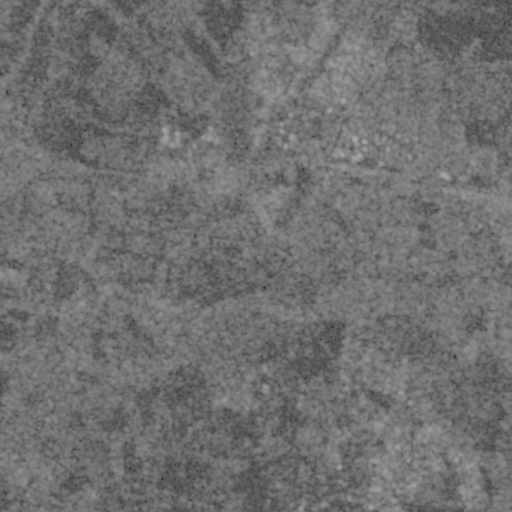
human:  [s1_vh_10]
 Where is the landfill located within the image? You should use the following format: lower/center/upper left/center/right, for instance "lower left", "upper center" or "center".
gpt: The landfill is located in the center right of the image.
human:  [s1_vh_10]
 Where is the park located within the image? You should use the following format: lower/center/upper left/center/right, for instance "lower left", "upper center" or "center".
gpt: The park is located in the upper center of the image.
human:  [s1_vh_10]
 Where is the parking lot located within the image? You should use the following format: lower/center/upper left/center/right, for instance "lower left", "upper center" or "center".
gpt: The parking lot is located in the upper center of the image.
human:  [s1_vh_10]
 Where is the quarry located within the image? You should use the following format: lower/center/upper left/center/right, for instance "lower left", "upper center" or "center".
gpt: The quarry is located in the lower center of the image.
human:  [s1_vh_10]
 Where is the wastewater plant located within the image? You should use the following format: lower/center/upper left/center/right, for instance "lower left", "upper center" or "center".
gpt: The wastewater plant is located in the center of the image.
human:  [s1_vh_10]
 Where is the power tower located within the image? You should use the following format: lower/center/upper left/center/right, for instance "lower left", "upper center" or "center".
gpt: There is no power tower in the image.

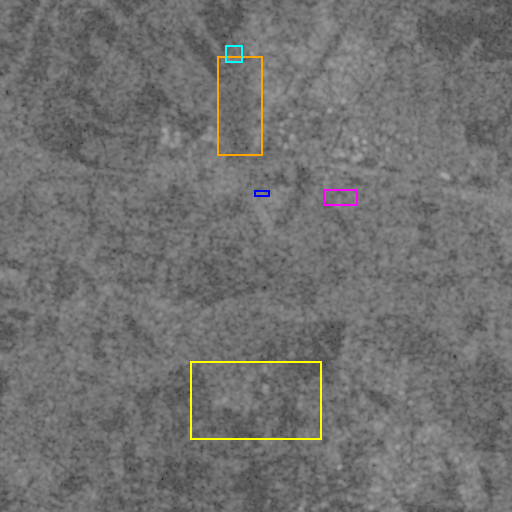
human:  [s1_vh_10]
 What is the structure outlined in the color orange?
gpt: The structure outlined in orange is a crop field.
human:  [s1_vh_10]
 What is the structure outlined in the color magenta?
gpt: The structure outlined in magenta is a landfill.
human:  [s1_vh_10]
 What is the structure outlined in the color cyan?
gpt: The structure outlined in cyan is a park.
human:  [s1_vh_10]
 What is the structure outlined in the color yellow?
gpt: The structure outlined in yellow is a quarry.
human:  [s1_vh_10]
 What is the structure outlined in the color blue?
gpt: The structure outlined in blue is a wastewater plant.
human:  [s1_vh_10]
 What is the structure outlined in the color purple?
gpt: There is no purple outline.